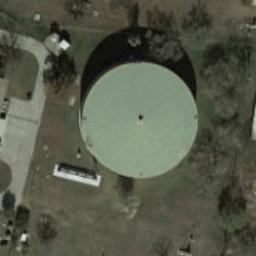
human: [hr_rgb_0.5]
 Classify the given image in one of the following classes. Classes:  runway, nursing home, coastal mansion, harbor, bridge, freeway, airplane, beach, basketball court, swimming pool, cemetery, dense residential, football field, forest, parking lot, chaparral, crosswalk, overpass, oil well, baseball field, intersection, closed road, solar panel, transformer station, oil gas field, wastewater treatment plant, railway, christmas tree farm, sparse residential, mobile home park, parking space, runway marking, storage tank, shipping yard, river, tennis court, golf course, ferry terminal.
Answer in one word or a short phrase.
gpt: storage tank